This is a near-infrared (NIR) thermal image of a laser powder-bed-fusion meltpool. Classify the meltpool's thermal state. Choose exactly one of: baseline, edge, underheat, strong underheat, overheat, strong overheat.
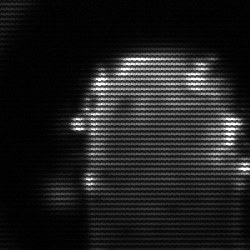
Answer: baseline